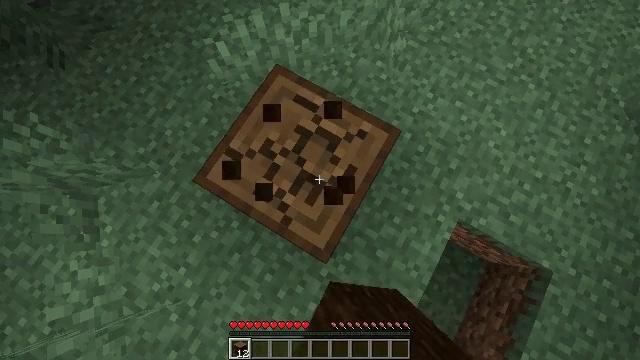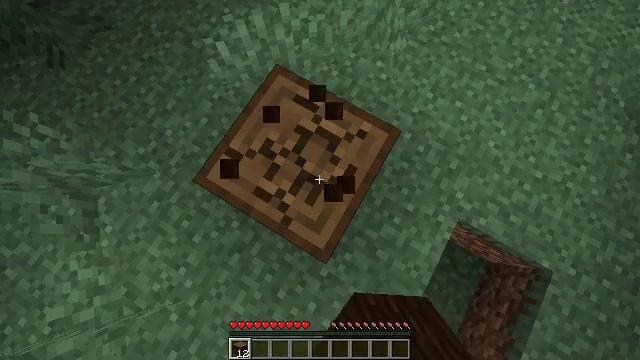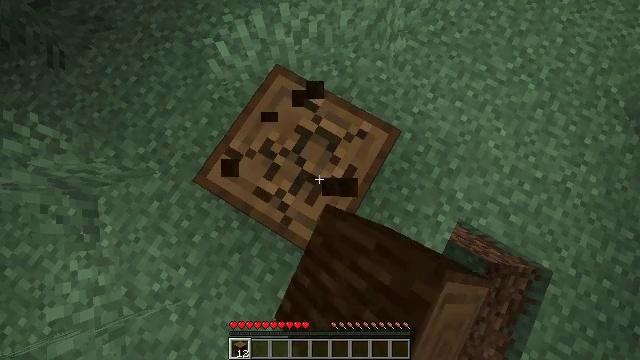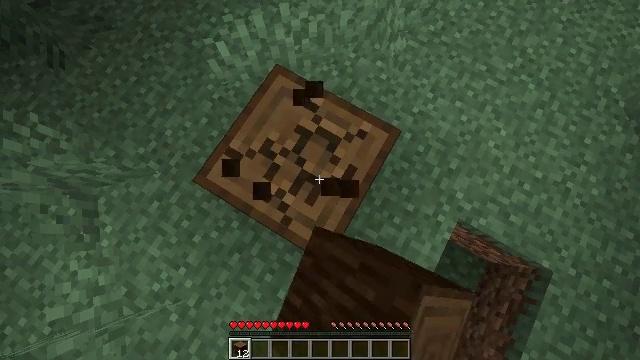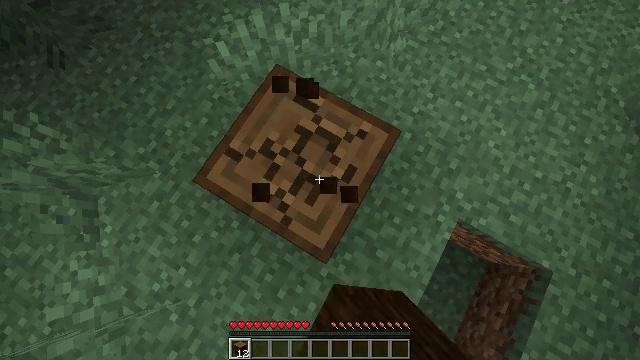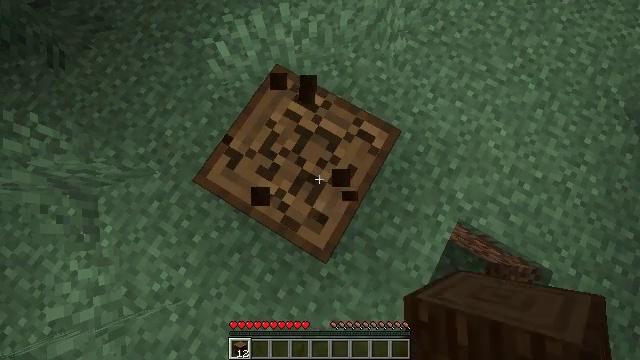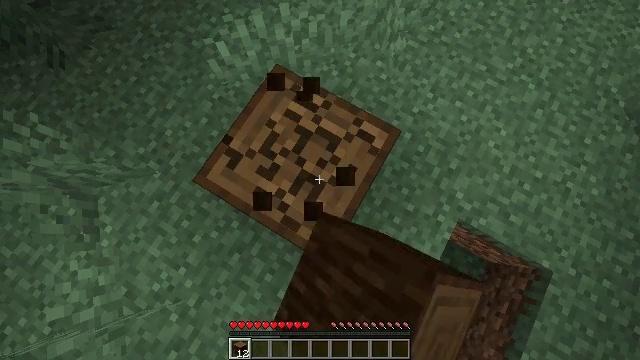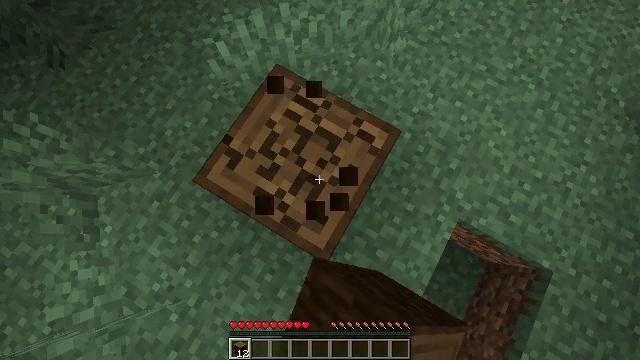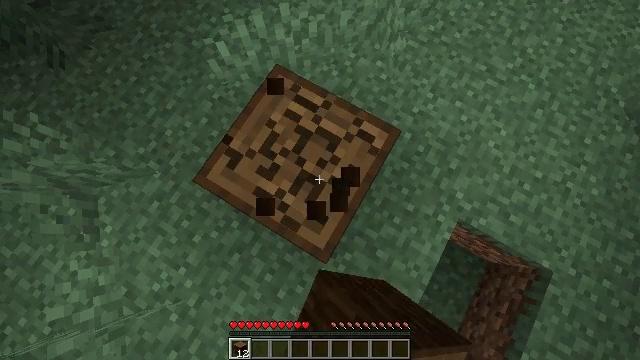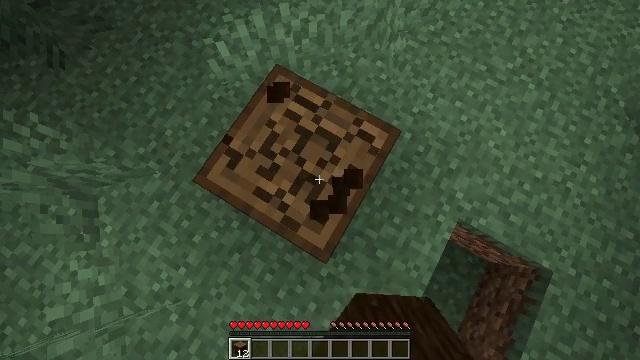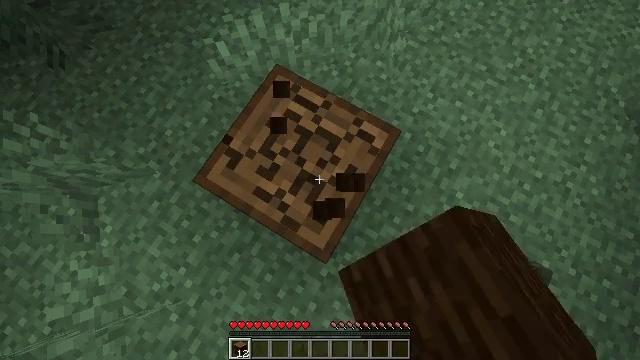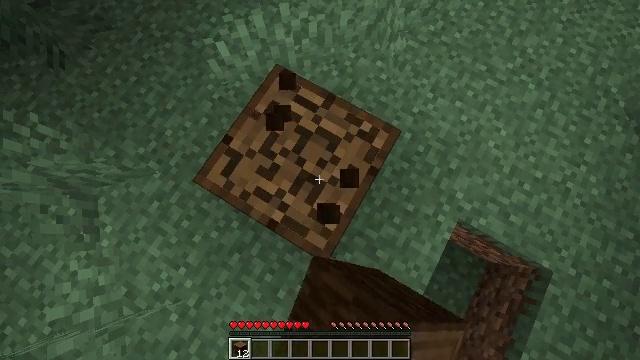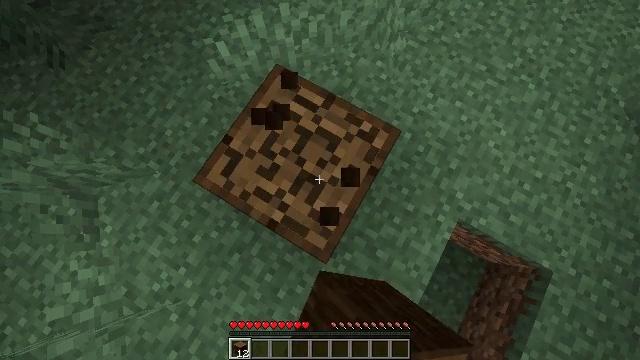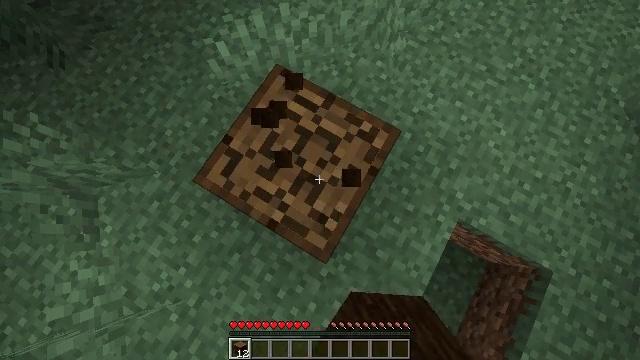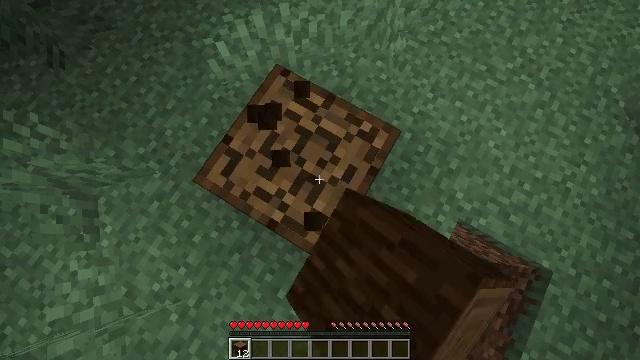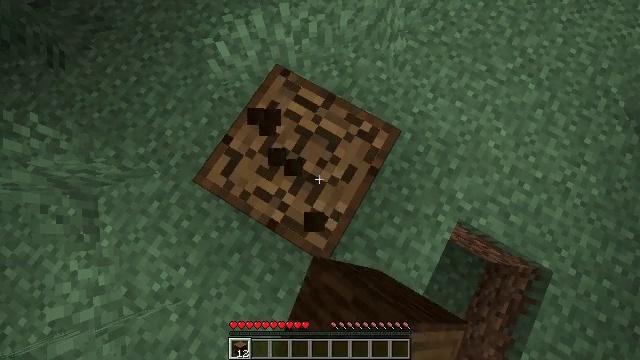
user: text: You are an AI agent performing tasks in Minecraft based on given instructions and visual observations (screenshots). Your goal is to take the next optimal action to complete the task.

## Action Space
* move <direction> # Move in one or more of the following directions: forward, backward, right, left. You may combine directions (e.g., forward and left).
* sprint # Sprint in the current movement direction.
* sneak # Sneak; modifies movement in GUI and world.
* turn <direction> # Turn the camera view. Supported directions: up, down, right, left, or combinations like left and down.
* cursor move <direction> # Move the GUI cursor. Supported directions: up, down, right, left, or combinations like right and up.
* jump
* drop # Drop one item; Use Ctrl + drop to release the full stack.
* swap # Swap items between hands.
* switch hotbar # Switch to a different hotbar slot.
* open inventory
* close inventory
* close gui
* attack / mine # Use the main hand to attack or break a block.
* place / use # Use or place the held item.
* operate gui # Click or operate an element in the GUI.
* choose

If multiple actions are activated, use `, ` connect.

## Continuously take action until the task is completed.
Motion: motion action
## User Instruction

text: Collect spruce log for building materials.
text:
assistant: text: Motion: attack / mine
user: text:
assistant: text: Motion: attack / mine
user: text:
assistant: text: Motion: attack / mine
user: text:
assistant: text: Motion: attack / mine
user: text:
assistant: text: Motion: attack / mine
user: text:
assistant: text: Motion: attack / mine
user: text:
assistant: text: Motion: attack / mine
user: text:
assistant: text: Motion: attack / mine
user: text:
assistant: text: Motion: attack / mine
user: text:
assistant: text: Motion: attack / mine
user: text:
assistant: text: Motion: attack / mine
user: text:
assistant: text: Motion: attack / mine
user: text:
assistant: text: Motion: attack / mine
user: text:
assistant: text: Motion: attack / mine
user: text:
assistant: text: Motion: attack / mine
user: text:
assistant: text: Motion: attack / mine
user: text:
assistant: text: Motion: attack / mine
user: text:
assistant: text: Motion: attack / mine
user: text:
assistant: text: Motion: attack / mine
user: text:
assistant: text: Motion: attack / mine
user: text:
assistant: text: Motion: turn up, attack / mine
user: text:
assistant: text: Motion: turn up, attack / mine
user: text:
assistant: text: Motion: attack / mine
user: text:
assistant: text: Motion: turn up, attack / mine
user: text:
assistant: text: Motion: turn left and up, attack / mine
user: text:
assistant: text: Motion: move forward, turn right and up, attack / mine
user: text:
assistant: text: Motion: move forward, turn right and down
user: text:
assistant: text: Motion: move forward
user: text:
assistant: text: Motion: move forward
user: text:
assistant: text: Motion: no_op